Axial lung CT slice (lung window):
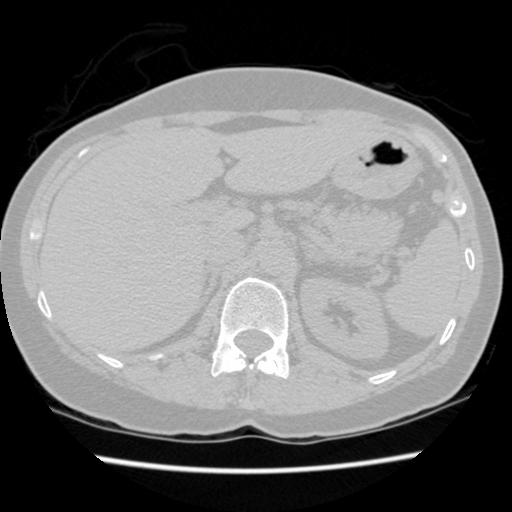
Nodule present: no